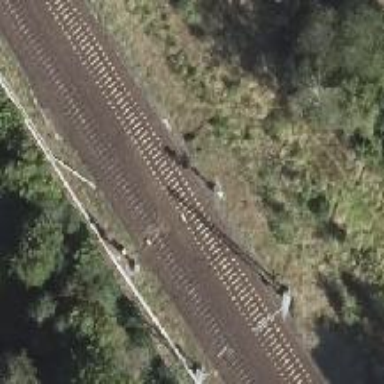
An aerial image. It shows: Railway signal.